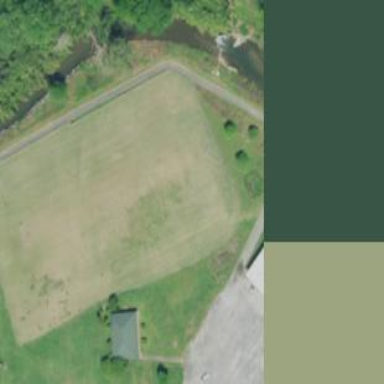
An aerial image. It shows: Soccer pitch for leisure land activities.